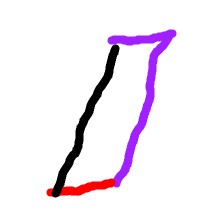
Shape: parallelogram